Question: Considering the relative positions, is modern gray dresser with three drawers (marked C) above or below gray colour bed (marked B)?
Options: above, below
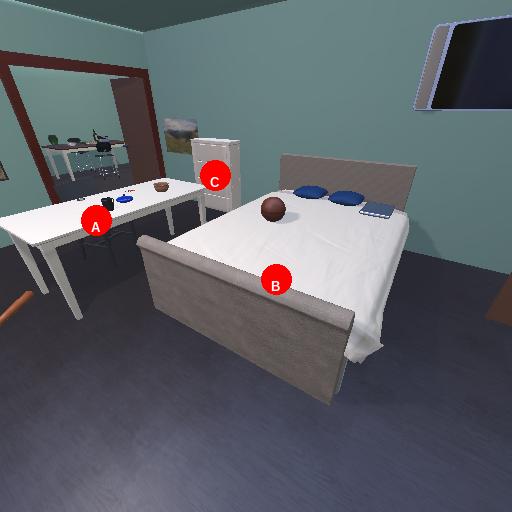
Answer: above